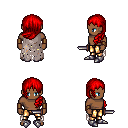
a pixel art fantasy rpg character, male body template, human, dark skin, gray tattered cape, gold greaves, red left-swept hairstyle, leather bracers, metal boots, dagger, four views (front, back, left, right), 2x2 character sprite sheet, small pixel art, hard edges, no anti-aliasing